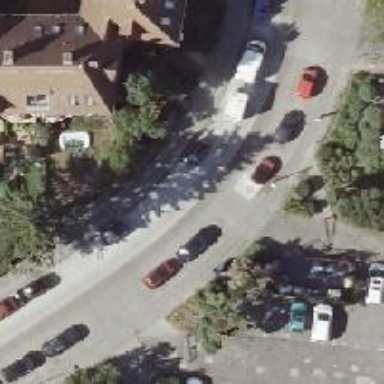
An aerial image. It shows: Residential road with sidewalks on both sides.